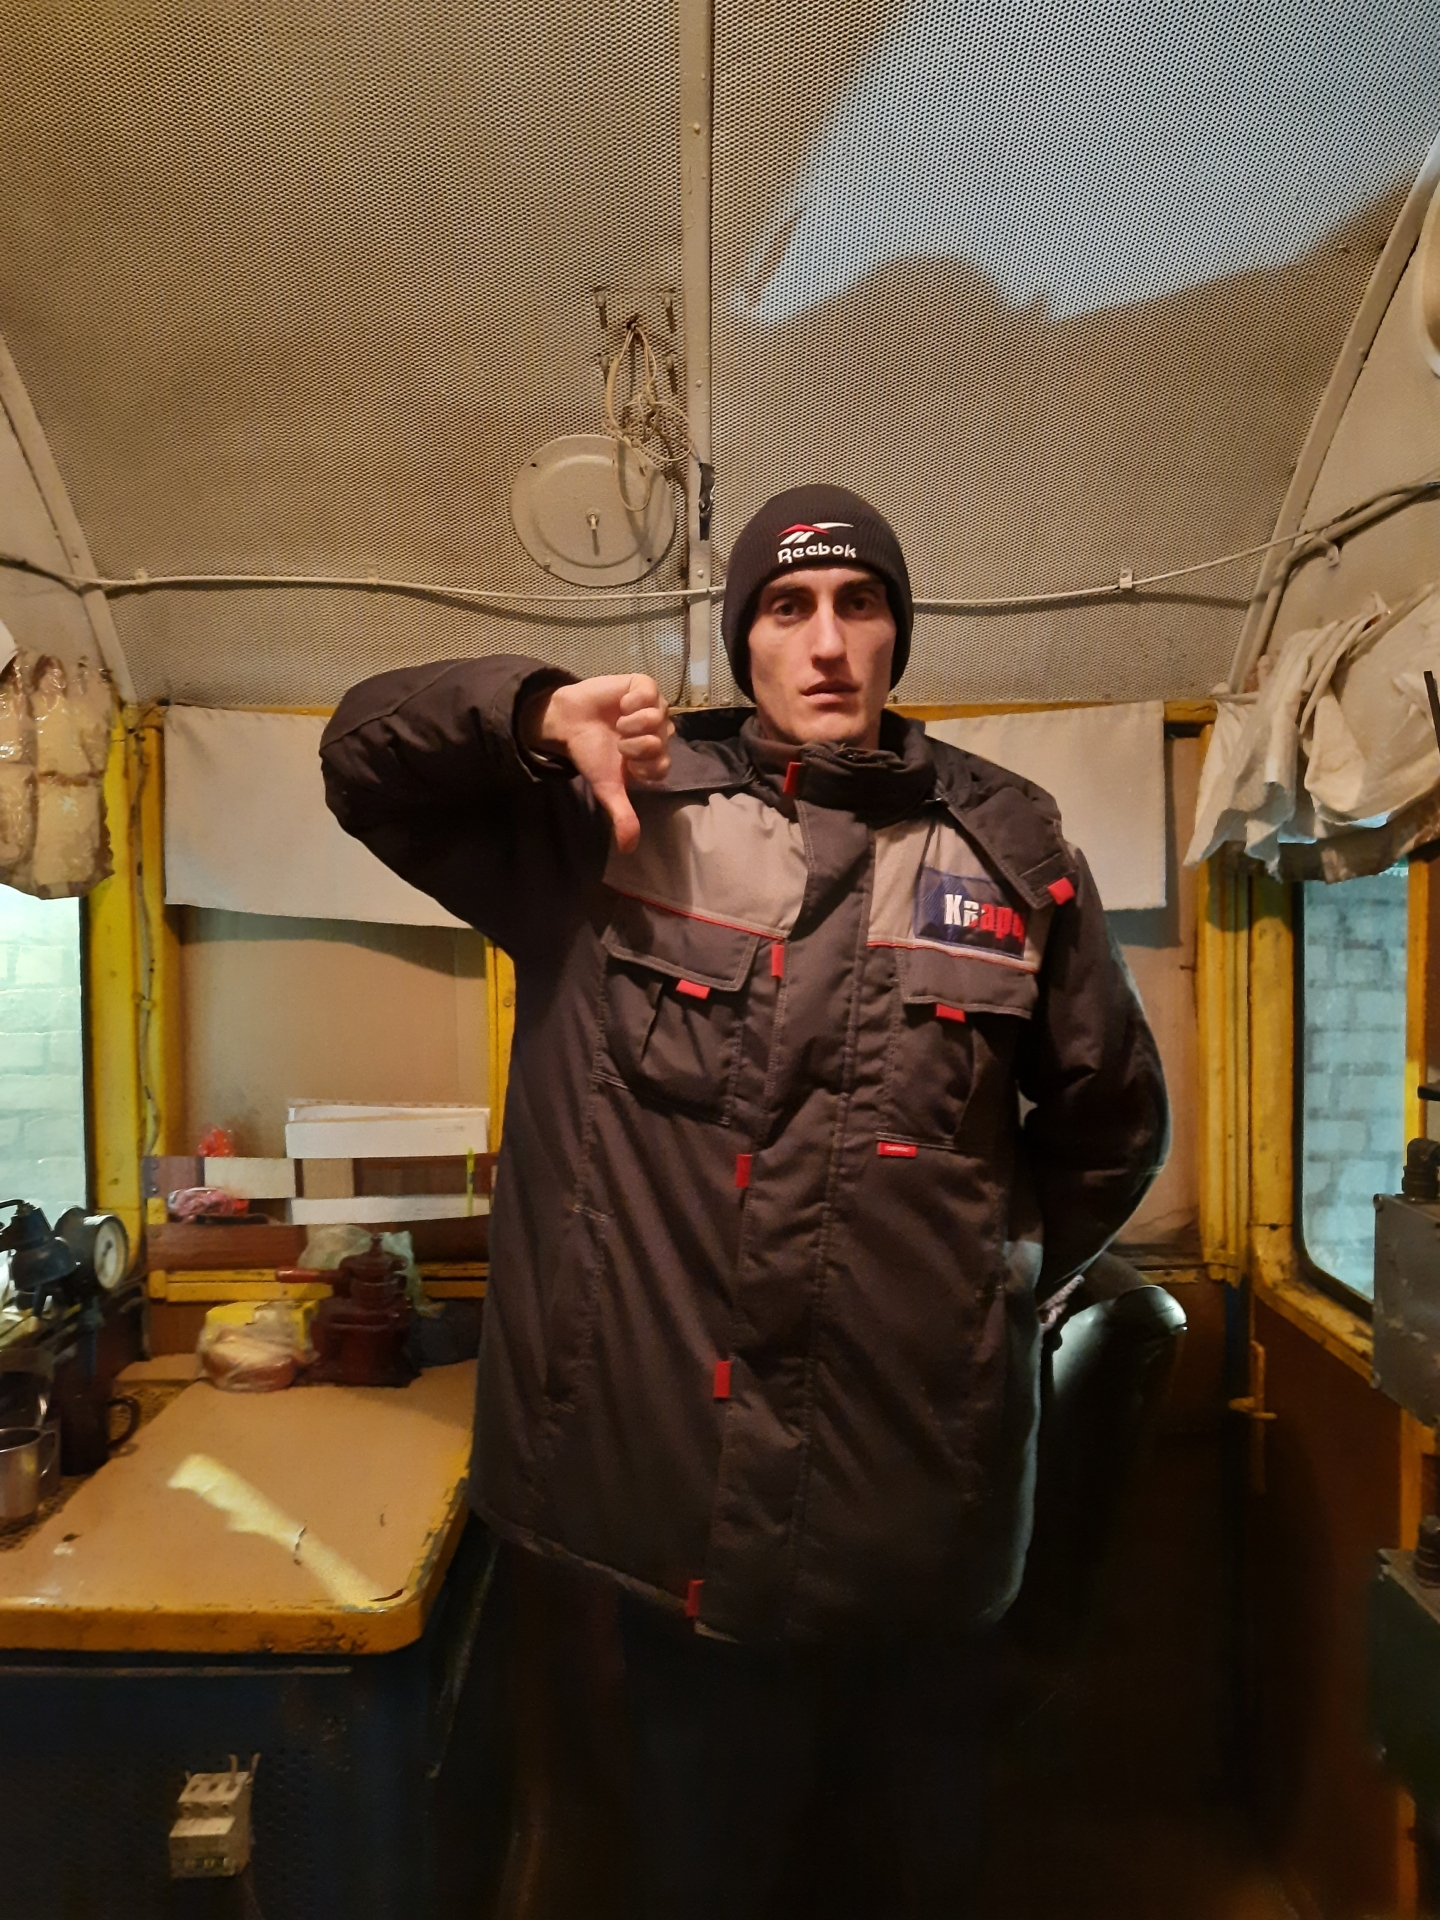
Label: clear